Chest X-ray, PA view. Patient: 59 years old, sex M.
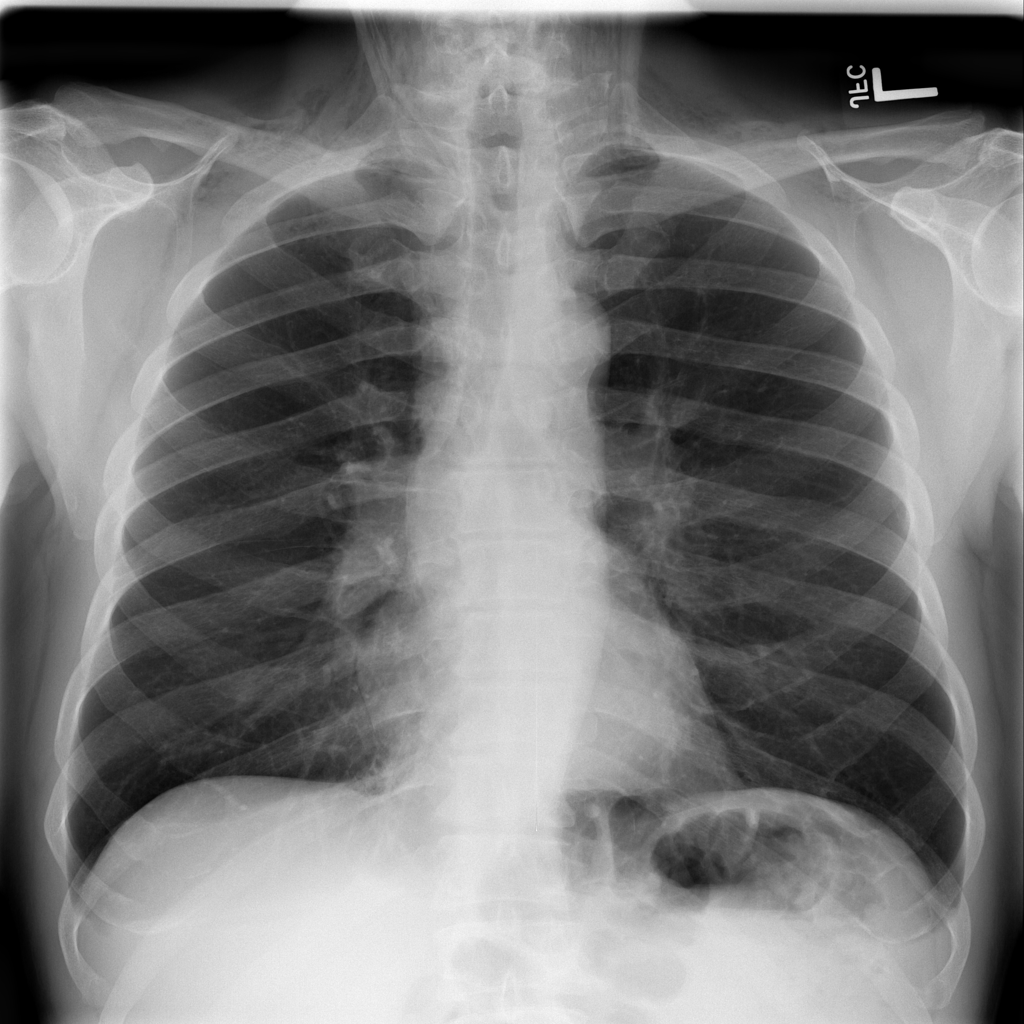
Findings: Pneumothorax